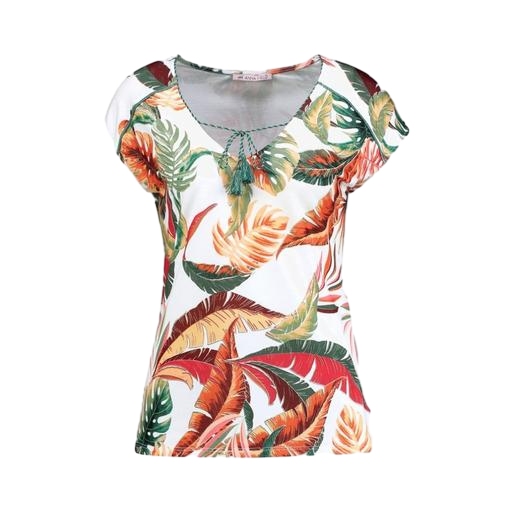
multicolor floral-print t-shirt only macy, multicolor tropical print t-shirt, tropical looking shirt, white background